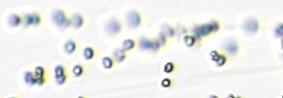
Label: Phaeocystis